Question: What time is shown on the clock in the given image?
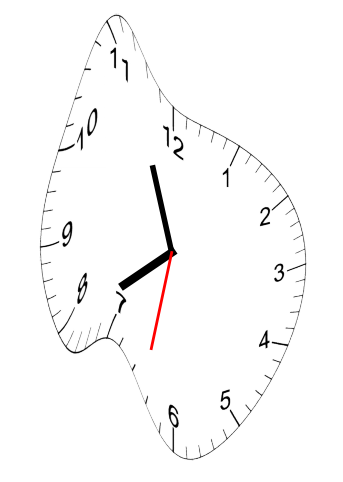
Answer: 07:56:32